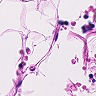
Metastatic tissue present: no